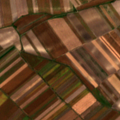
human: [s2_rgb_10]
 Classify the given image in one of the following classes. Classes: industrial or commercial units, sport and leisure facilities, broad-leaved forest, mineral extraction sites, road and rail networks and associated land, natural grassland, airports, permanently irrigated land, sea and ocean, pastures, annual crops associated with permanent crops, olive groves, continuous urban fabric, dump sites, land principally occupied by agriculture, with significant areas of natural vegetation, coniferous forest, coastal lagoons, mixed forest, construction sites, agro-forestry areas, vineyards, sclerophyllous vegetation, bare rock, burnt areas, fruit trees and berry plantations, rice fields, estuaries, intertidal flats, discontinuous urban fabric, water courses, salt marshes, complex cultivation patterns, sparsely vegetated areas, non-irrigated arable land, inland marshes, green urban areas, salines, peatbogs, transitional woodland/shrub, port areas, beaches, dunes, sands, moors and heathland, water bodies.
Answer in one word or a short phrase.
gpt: non-irrigated arable land